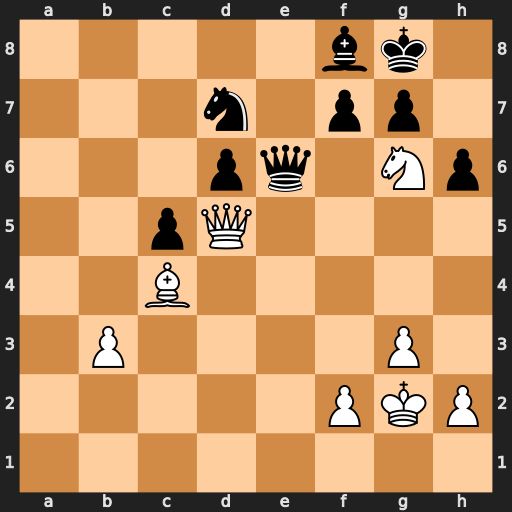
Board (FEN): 5bk1/3n1pp1/3pq1Np/2pQ4/2B5/1P4P1/5PKP/8
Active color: w
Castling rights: -
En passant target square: -
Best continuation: Qxe6 fxe6 Bxe6+